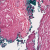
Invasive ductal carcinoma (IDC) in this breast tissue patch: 0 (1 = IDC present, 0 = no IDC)